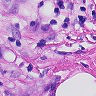
Metastatic tissue present: yes